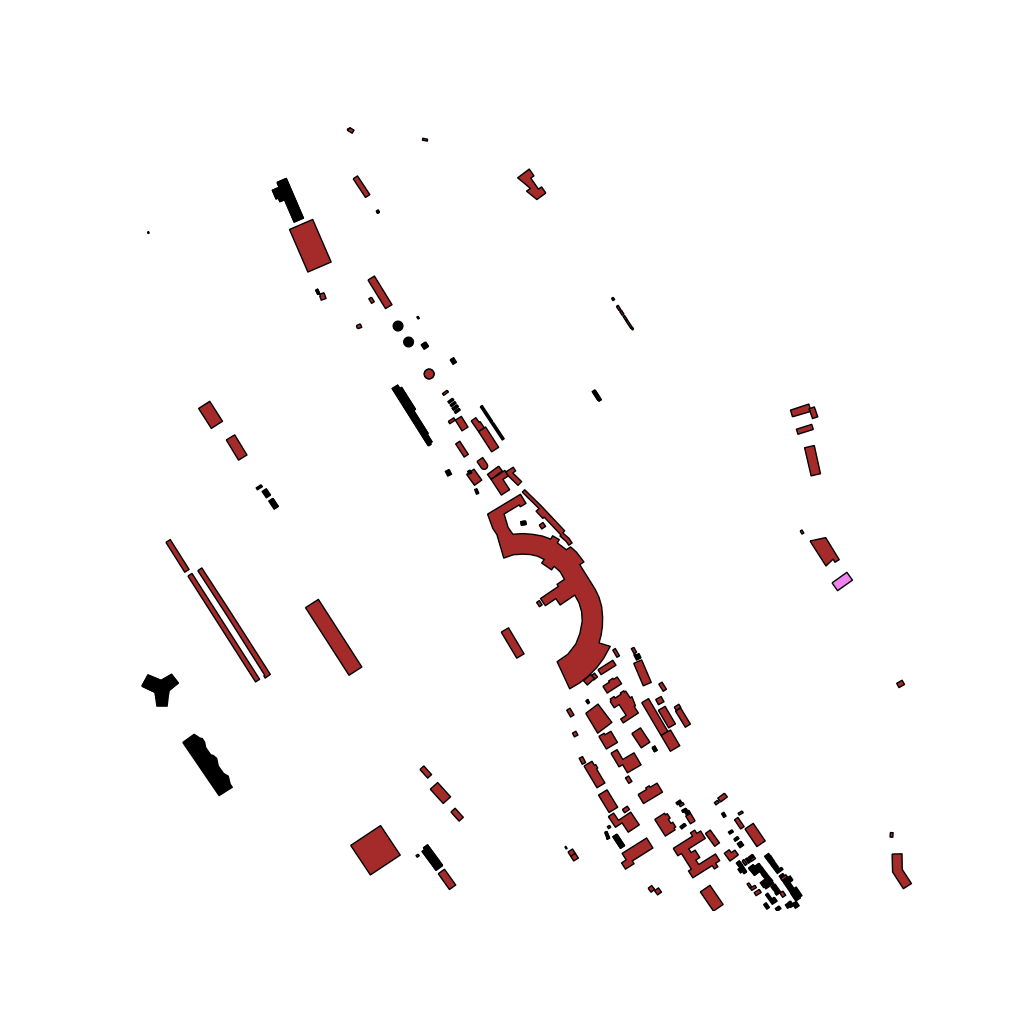
Tags: overhead vector_map, industrial, recreation, residential, transport, modern, soviet, high_rise, individual_rise, low_rise, density_1, Building, Cafe, Facility, 1.0 km²